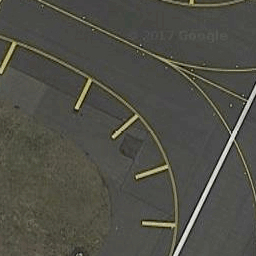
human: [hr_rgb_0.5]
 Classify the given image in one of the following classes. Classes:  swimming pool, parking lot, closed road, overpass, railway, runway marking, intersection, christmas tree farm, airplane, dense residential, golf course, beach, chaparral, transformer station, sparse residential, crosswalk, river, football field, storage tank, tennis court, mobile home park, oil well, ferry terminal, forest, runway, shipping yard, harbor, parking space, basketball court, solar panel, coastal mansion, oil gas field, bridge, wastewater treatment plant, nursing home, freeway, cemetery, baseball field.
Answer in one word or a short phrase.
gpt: runway marking